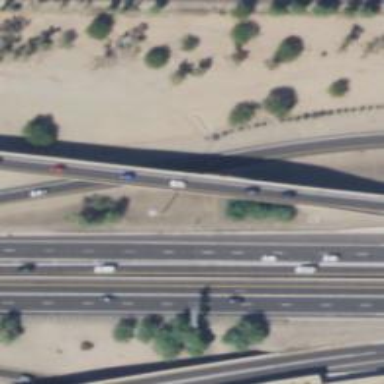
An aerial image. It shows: Bridge with asphalt surface on motorway link.